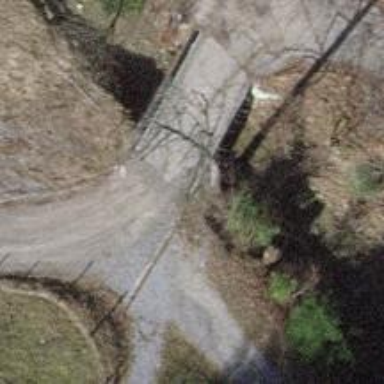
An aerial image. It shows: Residential road on concrete bridge.